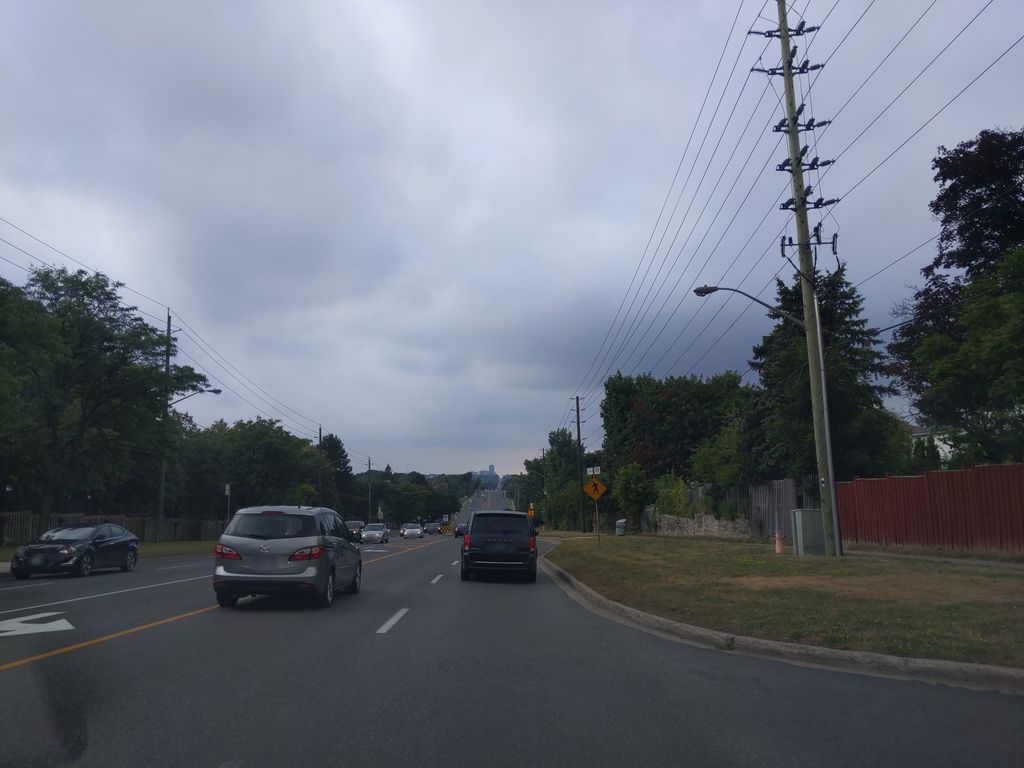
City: toronto